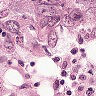
Metastatic tissue present: yes